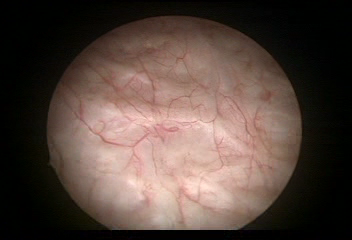
Modality: WLC
Class: Normal mucosa
Bladder cancer association: No